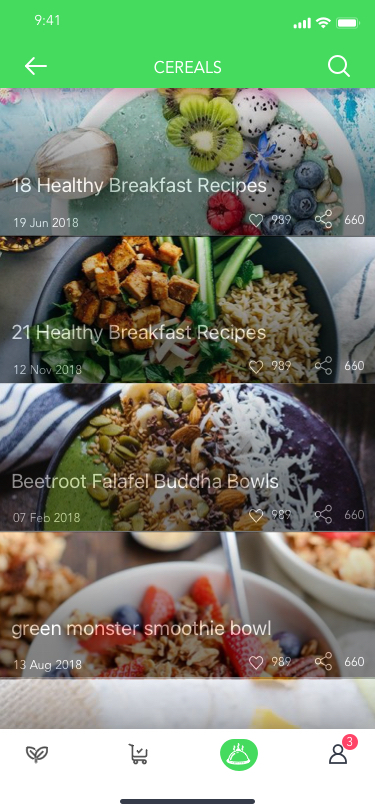
Text in this UI design:
19 Jun 2018
18 Healthy Breakfast Recipes
989
660
12 Nov 2018
21 Healthy Breakfast Recipes
989
660
07 Feb 2018
Beetroot Falafel Buddha Bowls
989
660
13 Aug 2018
gREEN MONSTER SMOOTHIE BOWL

989
660
10 Apr 2016
Spaghetti Aglio e Olio
989
660